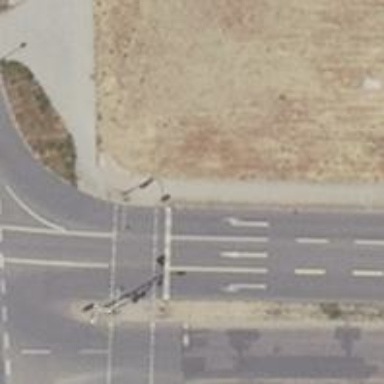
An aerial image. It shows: Road with traffic signals at crossing.